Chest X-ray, PA view. Patient: 23 years old, sex F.
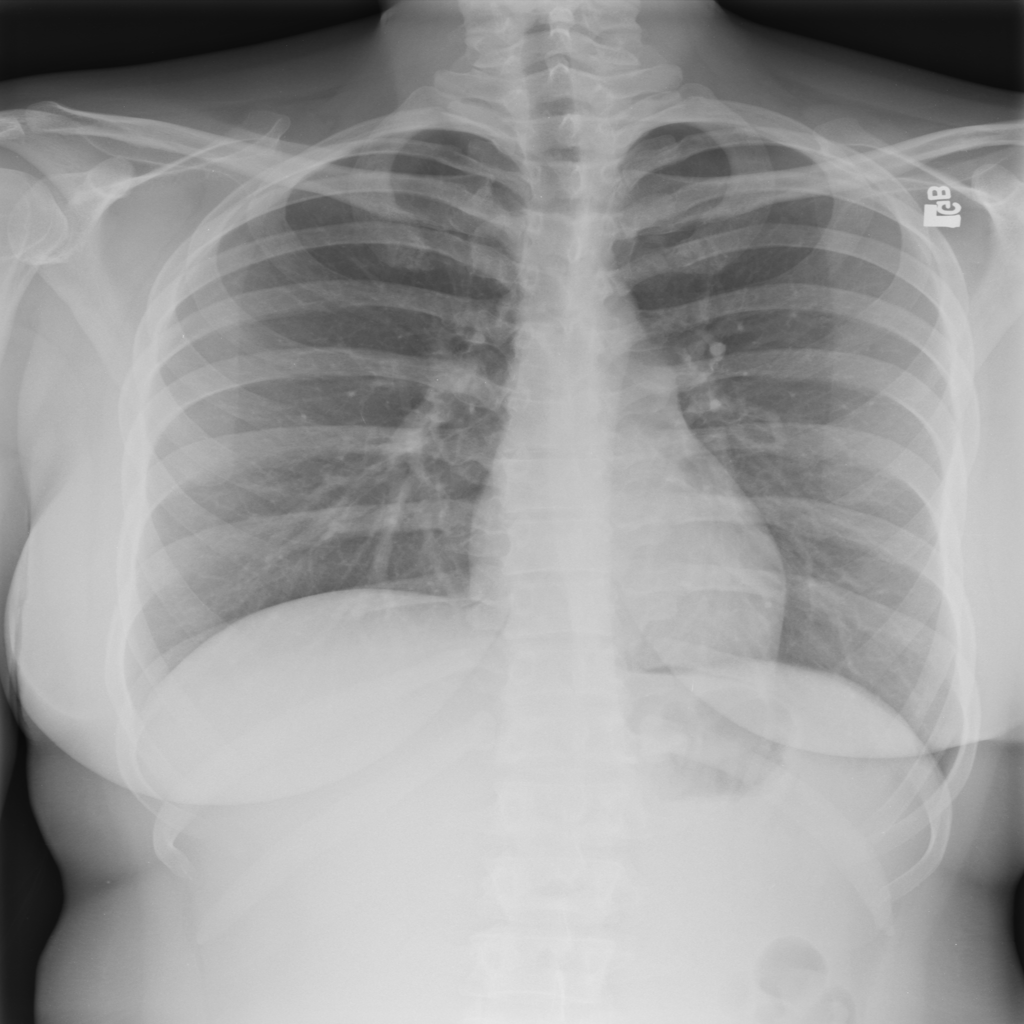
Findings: No Finding